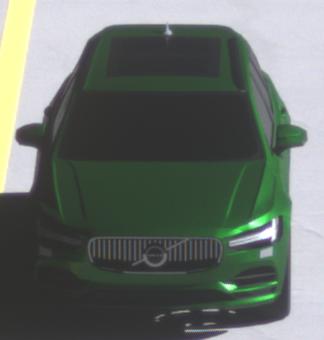
Make: Volvo
Model: V90
Detailed model: -
Model produced from: 2016
Model produced until: 2020
Doors: 5
Color: green
Road condition: dry road
Daytime: morning or afternoon
Contrast: high contrast